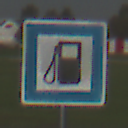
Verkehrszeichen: Tankstelle
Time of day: MorningAfternoon
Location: Outdoor (Special)
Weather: Clear
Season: NotSpecified
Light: Natural